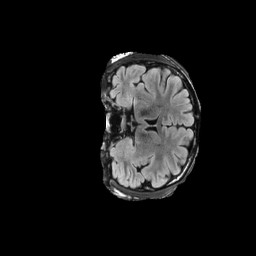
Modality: FLAIR
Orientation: coronal
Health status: ill
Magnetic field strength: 3 T